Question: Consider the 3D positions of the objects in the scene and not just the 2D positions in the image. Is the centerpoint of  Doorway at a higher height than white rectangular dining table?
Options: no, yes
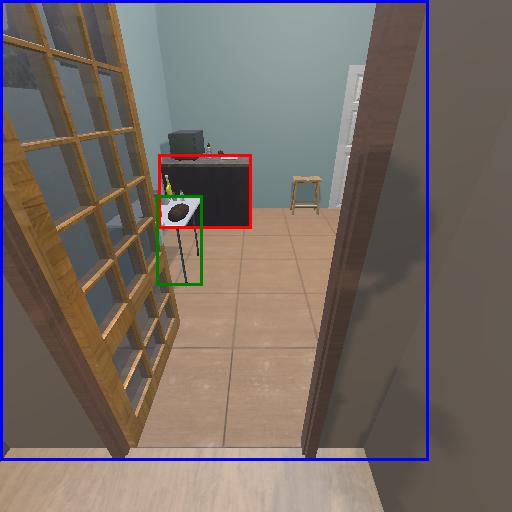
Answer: no